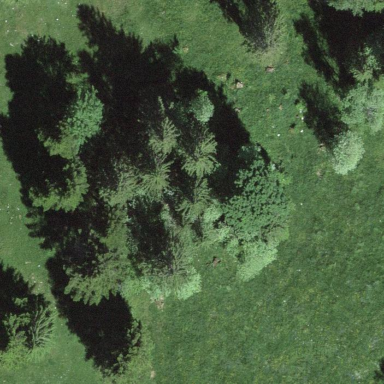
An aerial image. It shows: Forest with needle-leaved trees.